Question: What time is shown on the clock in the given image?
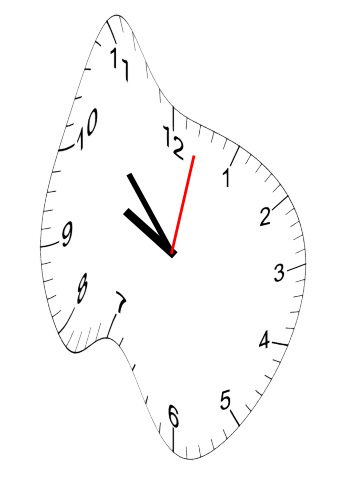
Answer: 09:53:02